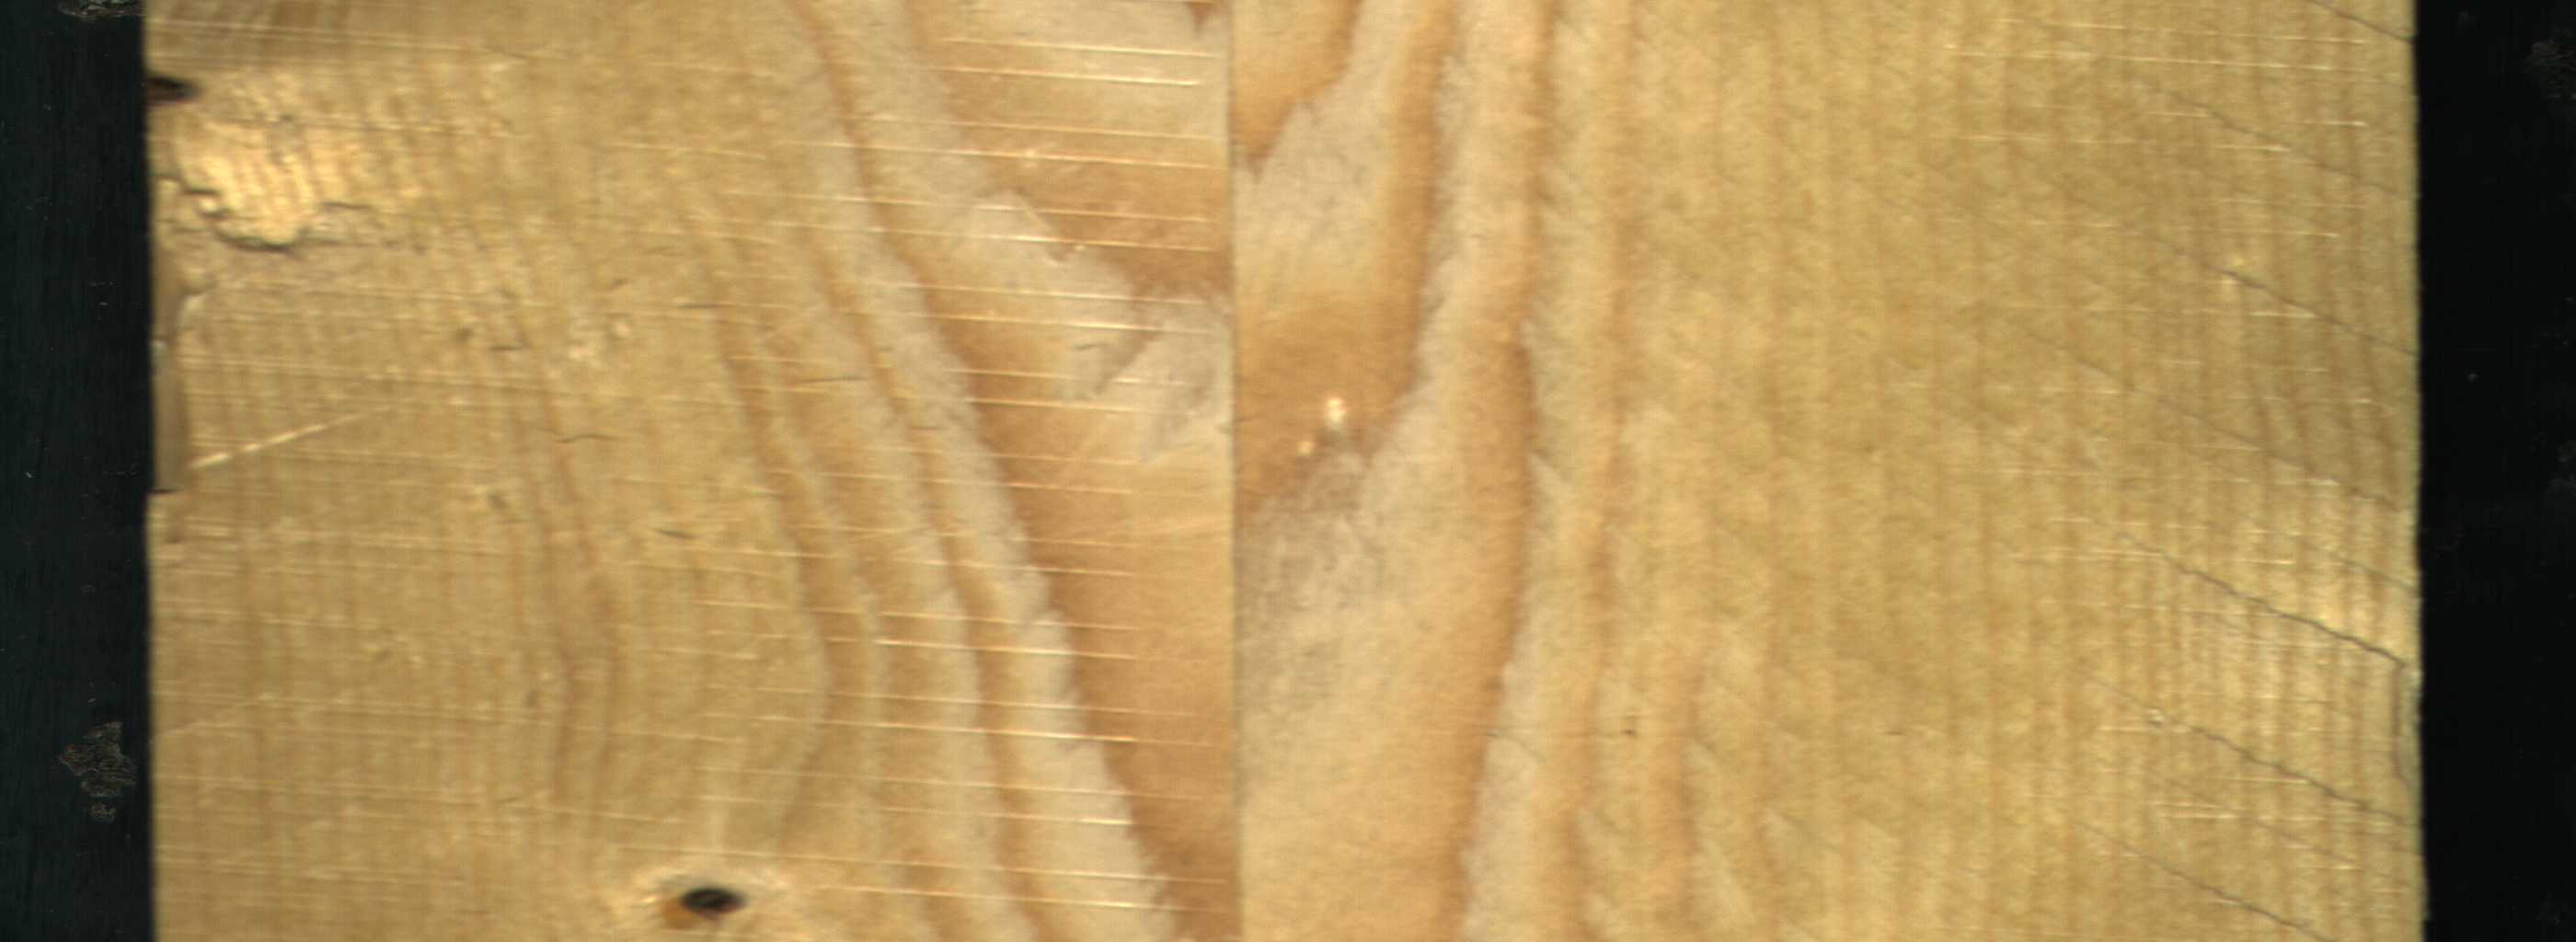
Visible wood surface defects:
Dead_Knot
Dead_Knot